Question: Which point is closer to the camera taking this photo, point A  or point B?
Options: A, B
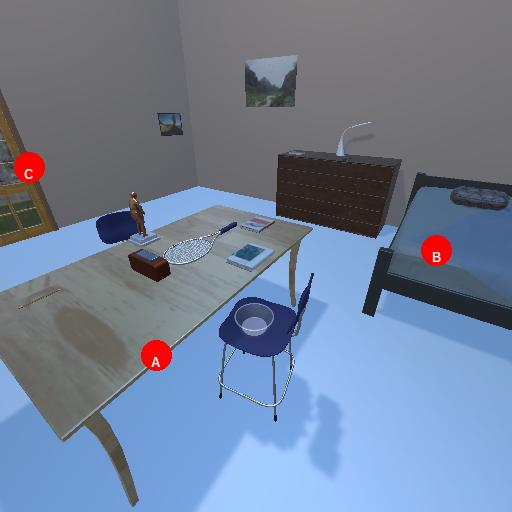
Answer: A